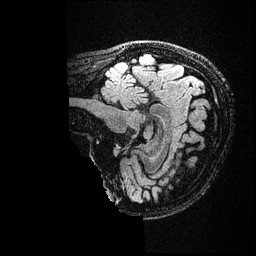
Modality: FLAIR
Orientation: sagittal
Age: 34
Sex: female
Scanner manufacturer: ge
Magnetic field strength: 3 T
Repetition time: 4.802 s
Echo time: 0.1171 s